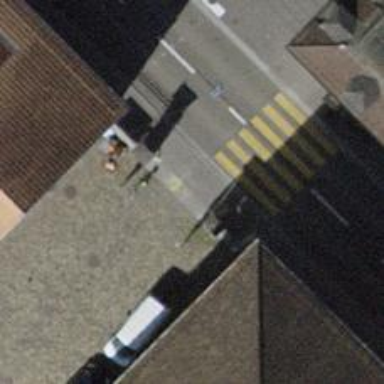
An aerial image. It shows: Service road with sett surface.